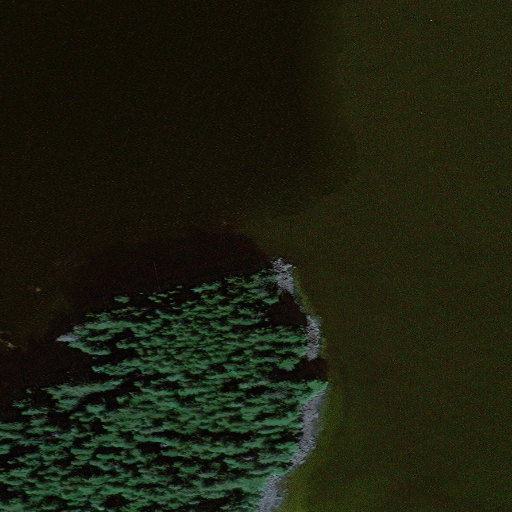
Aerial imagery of cape in Alaska named Game Point containing only unknown